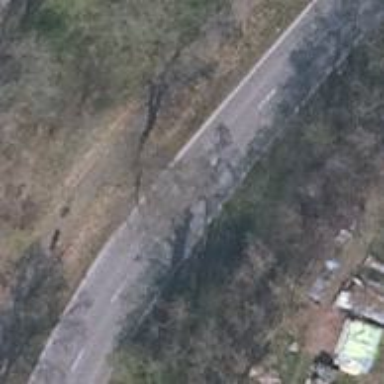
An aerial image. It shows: Secondary road with separate asphalt sidewalk.